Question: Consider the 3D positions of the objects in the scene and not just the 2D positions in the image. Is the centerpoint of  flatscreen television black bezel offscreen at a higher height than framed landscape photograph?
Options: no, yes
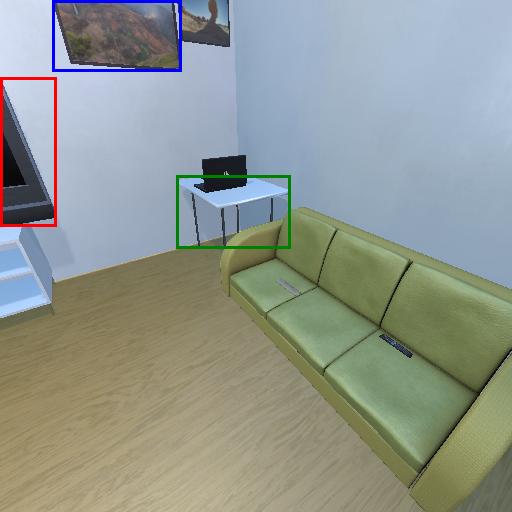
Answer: no